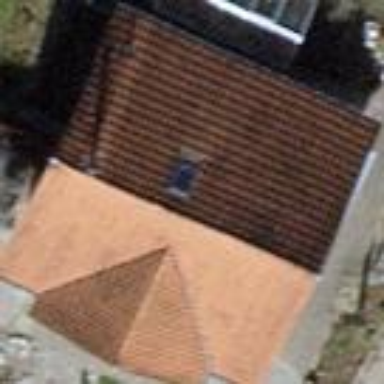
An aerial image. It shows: Hipped roof house.